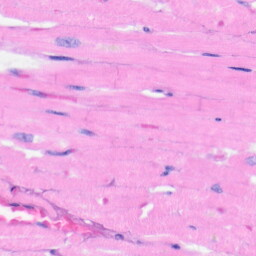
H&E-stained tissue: Heart